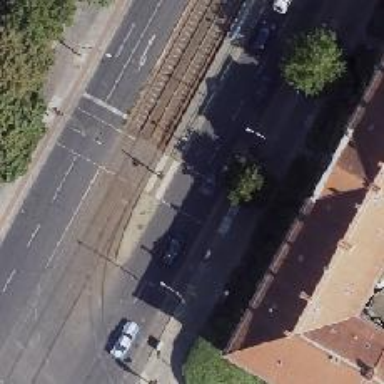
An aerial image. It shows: Road crossing with traffic signals.